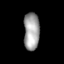
Tissue: skin
Cell type: Epithelial cells
Senescence score: 0.2849
Nuclear area (px): 578
Mean DAPI intensity: 161.666